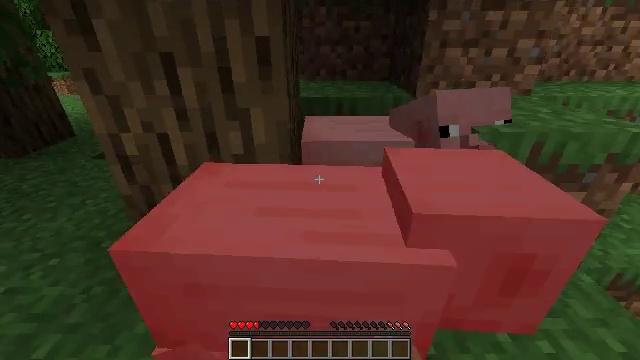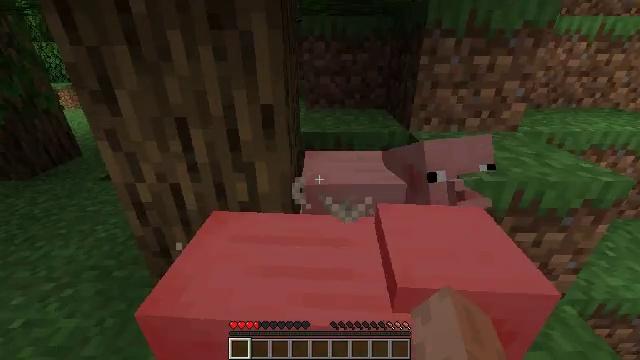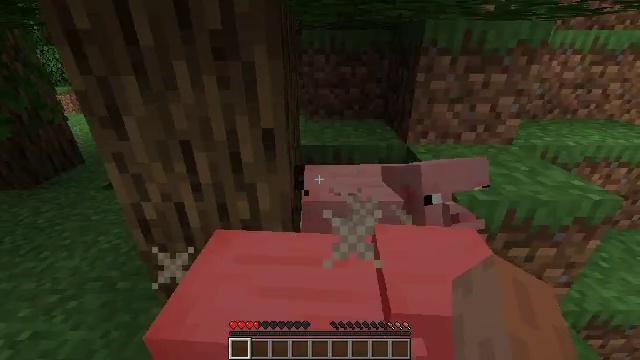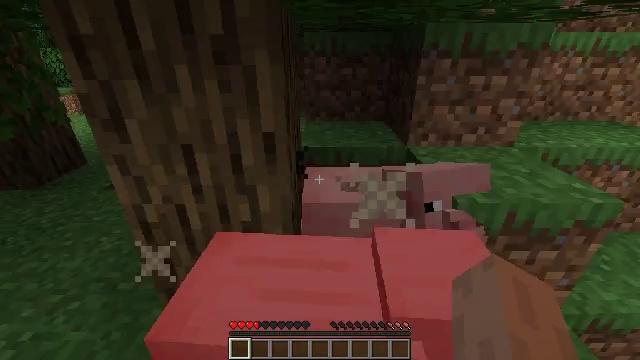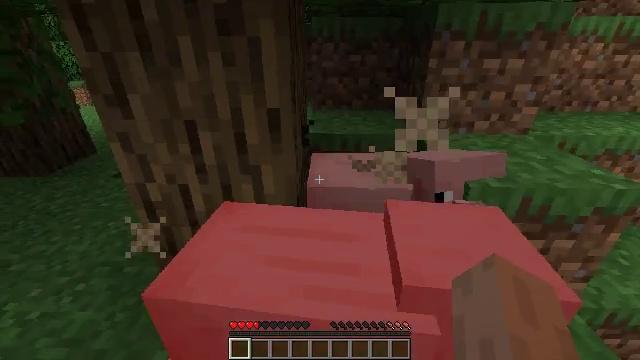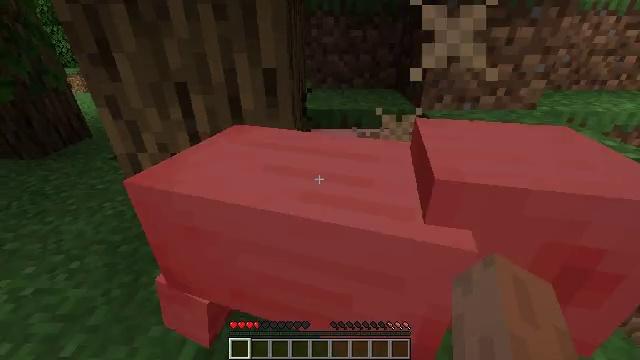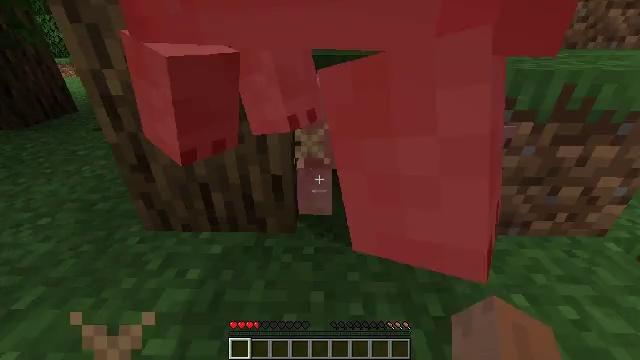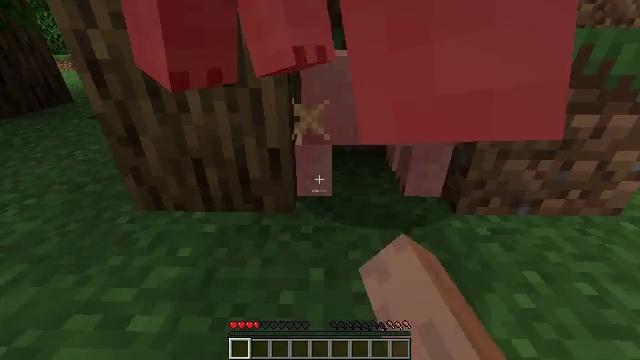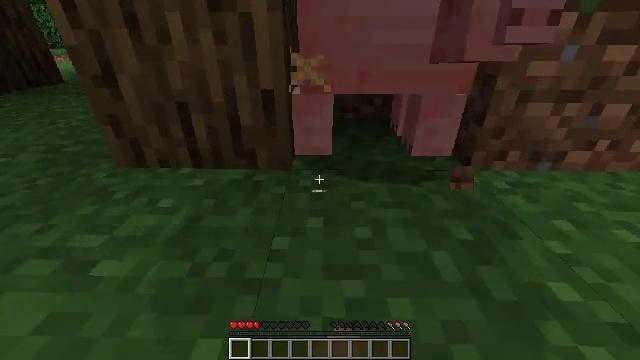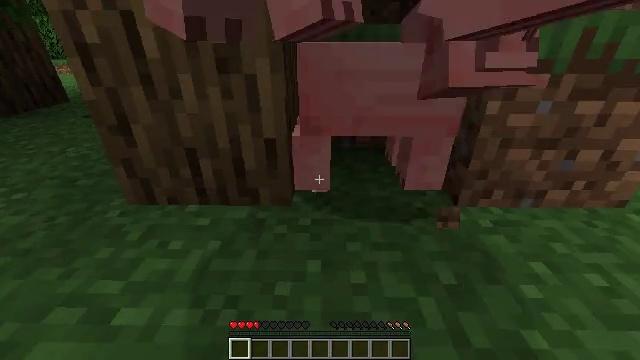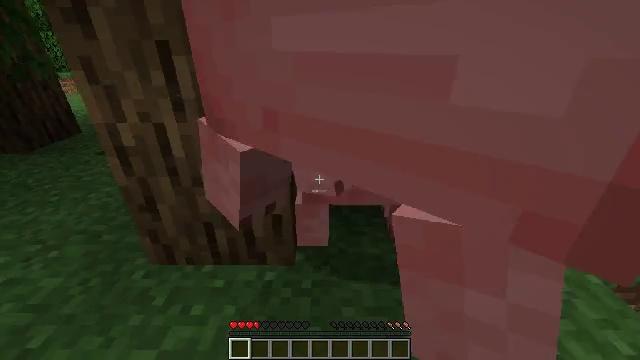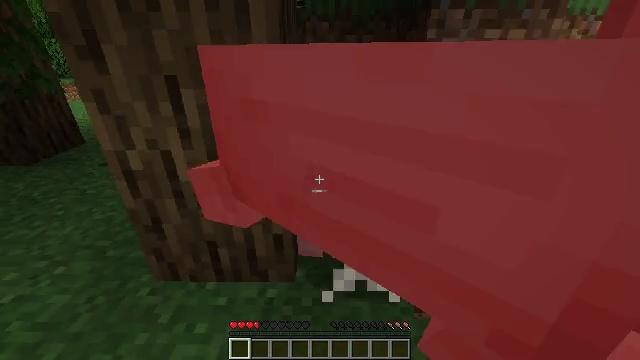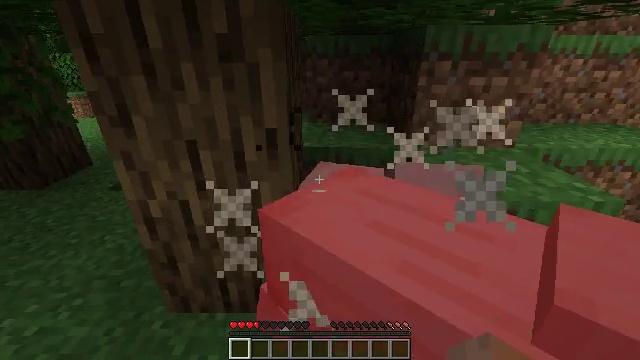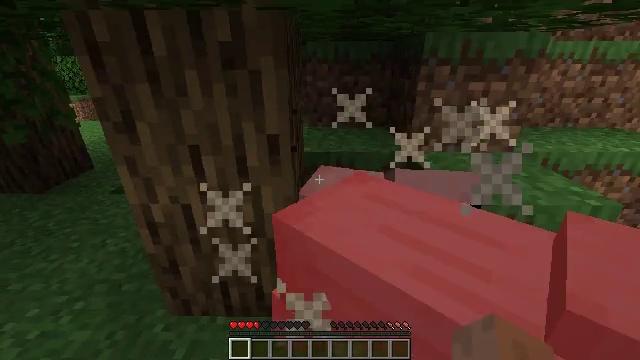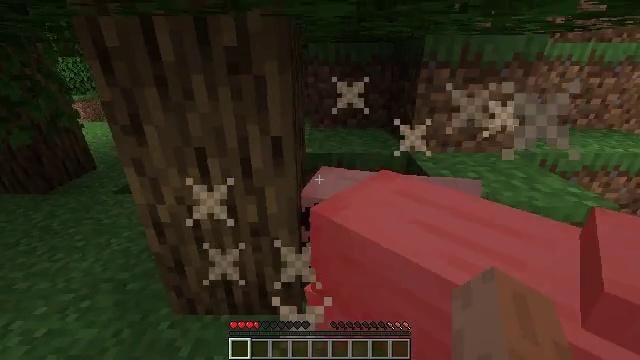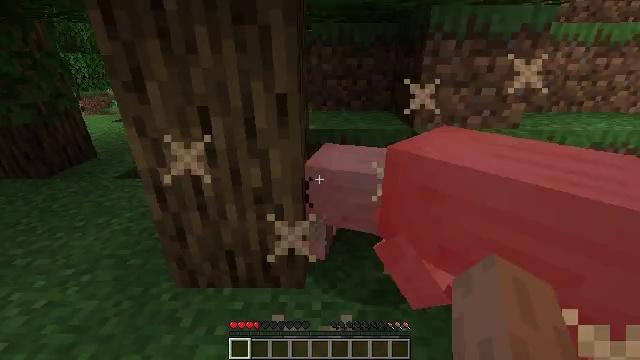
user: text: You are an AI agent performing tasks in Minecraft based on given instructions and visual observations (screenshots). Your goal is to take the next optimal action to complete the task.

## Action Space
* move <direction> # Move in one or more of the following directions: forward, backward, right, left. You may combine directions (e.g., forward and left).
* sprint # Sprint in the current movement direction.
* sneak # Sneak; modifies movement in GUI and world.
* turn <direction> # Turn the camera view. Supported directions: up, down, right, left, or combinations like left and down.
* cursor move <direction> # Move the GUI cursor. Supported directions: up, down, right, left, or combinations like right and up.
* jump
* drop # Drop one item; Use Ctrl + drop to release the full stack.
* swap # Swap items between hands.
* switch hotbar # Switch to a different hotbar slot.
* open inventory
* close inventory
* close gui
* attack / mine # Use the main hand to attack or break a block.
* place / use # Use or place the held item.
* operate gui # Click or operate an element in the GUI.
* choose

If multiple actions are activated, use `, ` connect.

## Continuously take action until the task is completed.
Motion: motion action
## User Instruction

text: Hunt a pig.
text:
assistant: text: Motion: turn up, jump
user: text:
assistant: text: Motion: jump
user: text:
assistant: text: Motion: jump
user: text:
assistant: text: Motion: turn left, jump
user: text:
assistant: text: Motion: turn down, jump
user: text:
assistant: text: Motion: attack / mine, jump
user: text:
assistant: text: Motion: attack / mine, jump
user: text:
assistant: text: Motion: attack / mine, jump
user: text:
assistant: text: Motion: turn up, jump
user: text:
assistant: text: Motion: jump
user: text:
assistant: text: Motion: jump
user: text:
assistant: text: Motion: turn up, jump
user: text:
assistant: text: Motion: jump
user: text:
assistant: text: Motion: jump
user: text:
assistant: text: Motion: jump
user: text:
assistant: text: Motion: turn down, jump
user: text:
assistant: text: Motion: turn right and down, jump
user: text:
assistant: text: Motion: attack / mine, jump
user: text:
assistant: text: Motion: turn right, attack / mine, jump
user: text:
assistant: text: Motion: turn right and up, attack / mine, jump
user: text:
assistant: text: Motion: turn right and up, jump
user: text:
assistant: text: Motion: jump
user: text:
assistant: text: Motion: move right, jump
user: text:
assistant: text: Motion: move right, turn left and up, jump
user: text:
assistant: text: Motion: move right, turn left and up, jump
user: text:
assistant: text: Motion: move right, turn left, jump
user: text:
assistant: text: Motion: jump
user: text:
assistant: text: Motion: attack / mine, jump
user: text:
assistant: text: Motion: attack / mine, jump
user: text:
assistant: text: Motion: attack / mine, jump